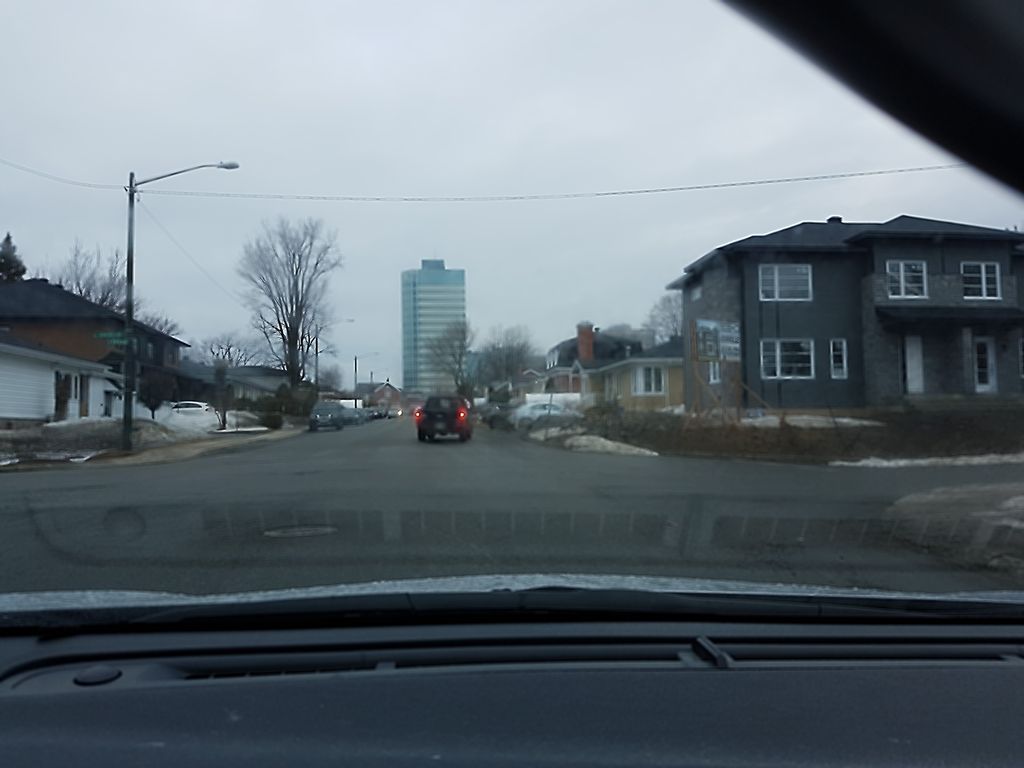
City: quebec_city